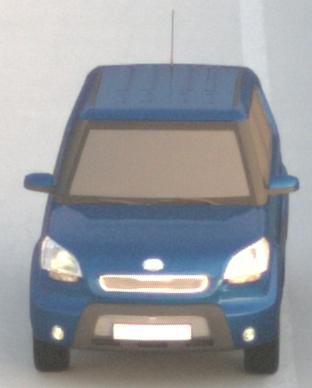
Make: KIA
Model: Soul 1.6
Detailed model: Soul (AM)
Model produced from: 2009/02
Model produced until: 2009/11
Doors: 5
Color: blue
Road condition: dry road
Daytime: dawn
Contrast: medium contrast